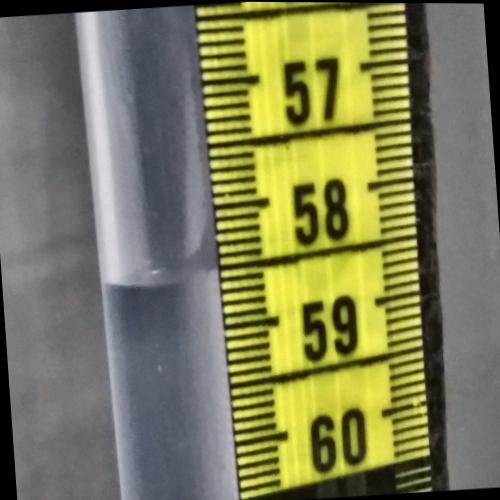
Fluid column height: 58.5 cm